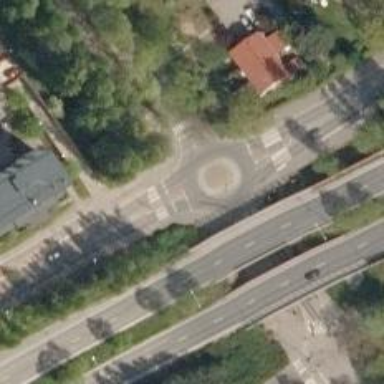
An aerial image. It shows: Tertiary road with asphalt surface leading to roundabout.